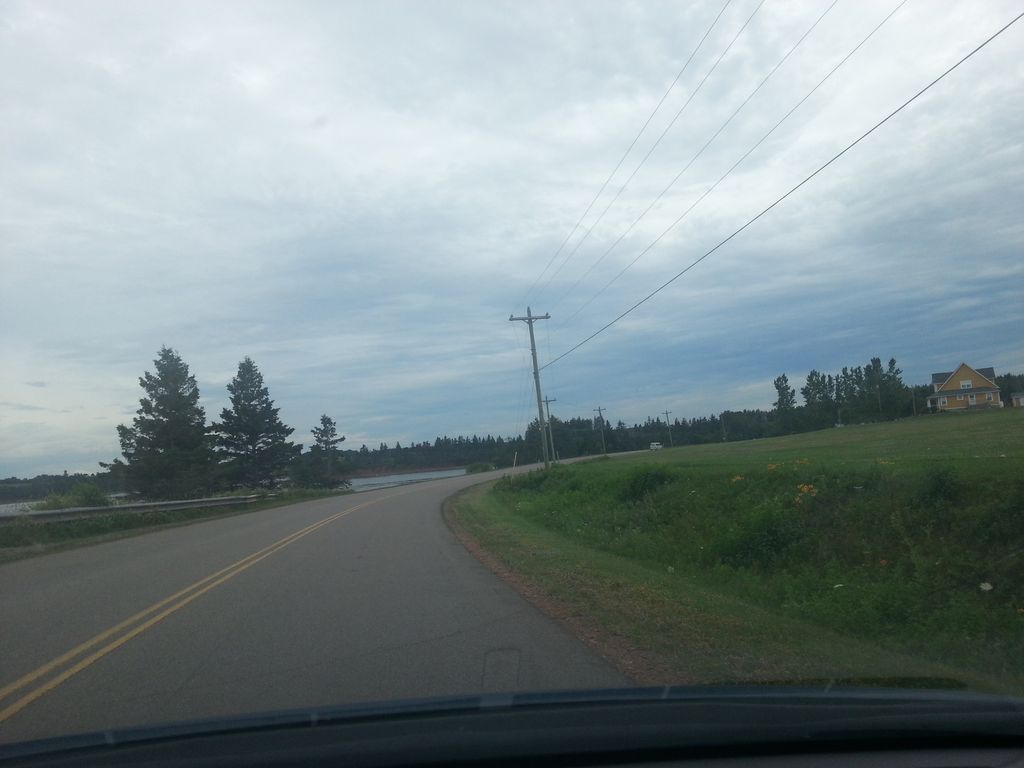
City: charlottetown